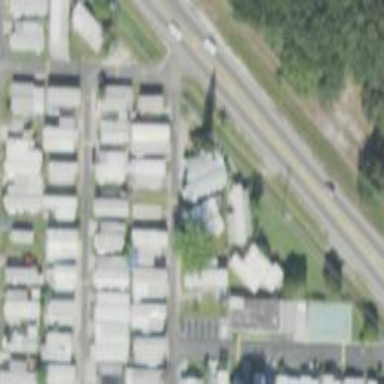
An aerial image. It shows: Residential area known as trailer park.